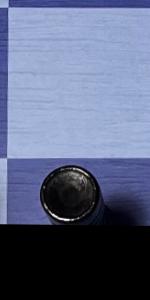
Label: Rook_Black